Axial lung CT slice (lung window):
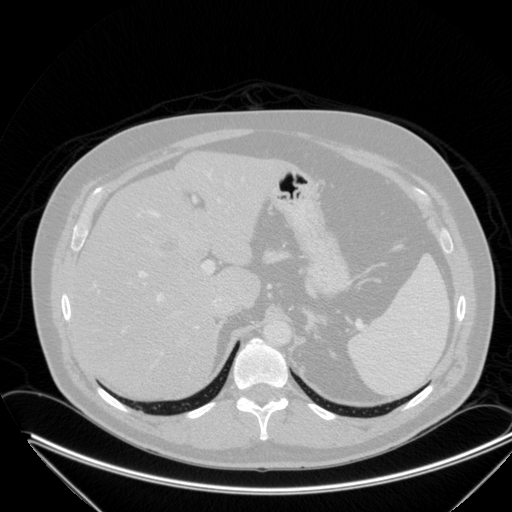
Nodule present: no